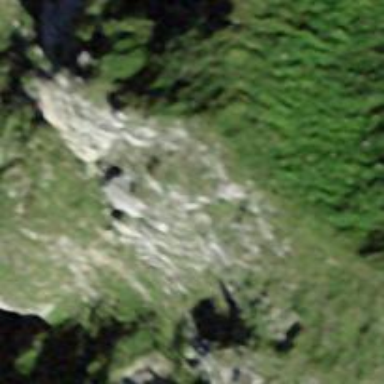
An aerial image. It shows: Natural cliff.